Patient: sex F, age 69
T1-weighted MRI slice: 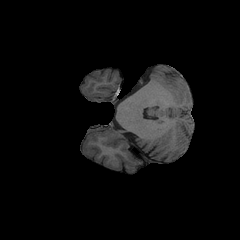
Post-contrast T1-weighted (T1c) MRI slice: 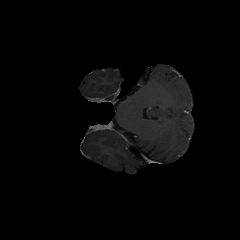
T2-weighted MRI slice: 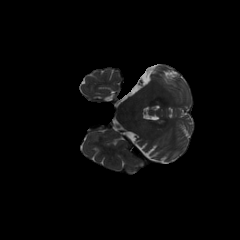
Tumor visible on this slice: no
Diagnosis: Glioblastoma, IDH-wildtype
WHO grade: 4